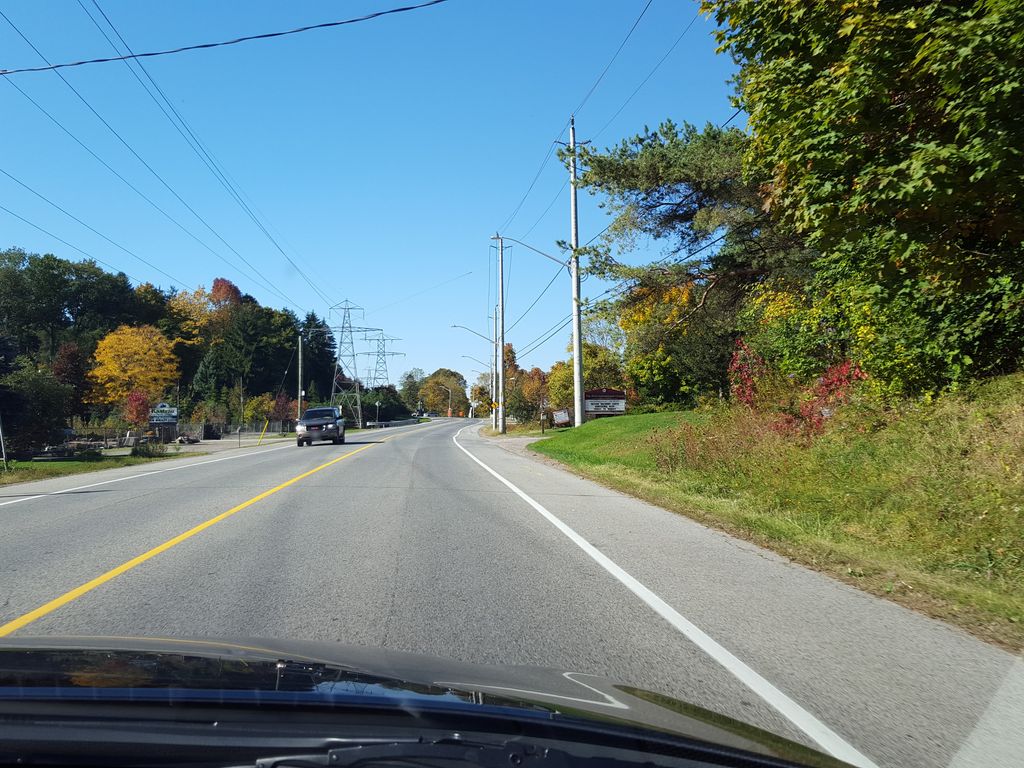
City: hamilton